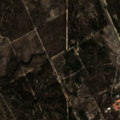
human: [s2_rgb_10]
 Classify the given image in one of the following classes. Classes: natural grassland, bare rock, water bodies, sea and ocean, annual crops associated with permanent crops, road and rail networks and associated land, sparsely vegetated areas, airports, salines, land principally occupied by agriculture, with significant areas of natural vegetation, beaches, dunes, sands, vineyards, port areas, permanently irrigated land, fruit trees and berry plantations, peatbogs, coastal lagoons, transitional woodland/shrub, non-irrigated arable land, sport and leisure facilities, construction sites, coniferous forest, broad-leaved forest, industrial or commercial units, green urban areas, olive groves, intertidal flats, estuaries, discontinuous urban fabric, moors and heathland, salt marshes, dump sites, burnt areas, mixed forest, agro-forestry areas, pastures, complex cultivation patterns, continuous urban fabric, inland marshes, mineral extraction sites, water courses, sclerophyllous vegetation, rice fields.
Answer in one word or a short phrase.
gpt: broad-leaved forest, transitional woodland/shrub